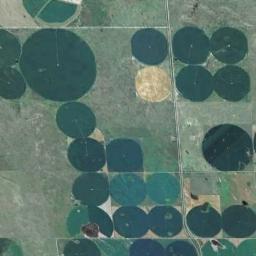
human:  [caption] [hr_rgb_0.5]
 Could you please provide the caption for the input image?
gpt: Many green and tan mixed circular farmland of different sizes .

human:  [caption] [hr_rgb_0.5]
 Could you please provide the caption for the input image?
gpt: Only the round field at the top left is green .

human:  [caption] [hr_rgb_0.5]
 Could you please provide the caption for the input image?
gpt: There are some green circle farmland in the green land .

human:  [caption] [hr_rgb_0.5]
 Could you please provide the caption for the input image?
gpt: Several dark green circular farmlands with different radii are neatly arranged on the ground .

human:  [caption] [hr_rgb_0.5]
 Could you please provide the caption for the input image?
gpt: There are many circular farmlands of different sizes arranged neatly .